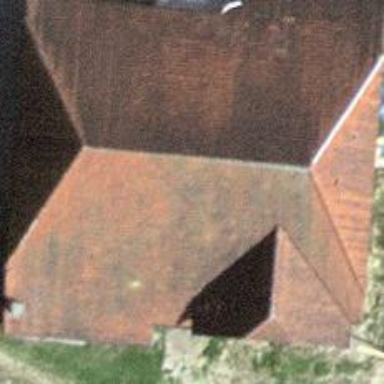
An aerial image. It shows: Farm building.